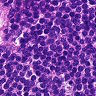
Metastatic tissue present: no